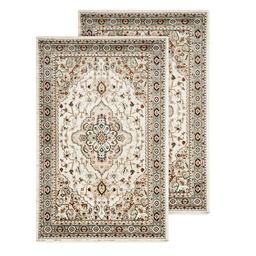
Label: decoration